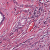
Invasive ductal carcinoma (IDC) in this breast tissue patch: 0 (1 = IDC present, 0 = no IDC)